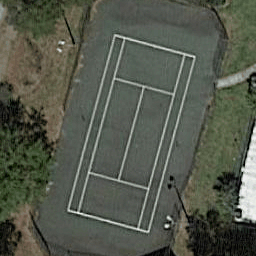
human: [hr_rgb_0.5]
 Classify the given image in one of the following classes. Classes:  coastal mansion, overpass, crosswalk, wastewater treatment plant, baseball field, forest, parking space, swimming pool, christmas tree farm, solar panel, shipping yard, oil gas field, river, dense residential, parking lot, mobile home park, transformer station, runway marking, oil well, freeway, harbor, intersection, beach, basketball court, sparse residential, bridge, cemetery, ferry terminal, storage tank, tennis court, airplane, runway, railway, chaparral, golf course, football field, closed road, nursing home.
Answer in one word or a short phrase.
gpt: tennis court